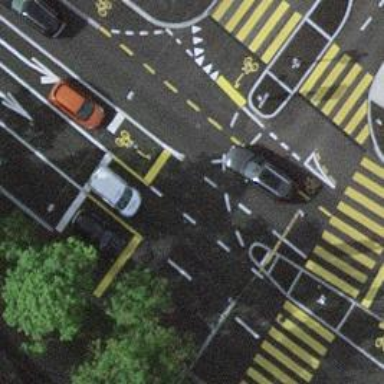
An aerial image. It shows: Primary highway with asphalt surface. There is separate cycle lane and sidewalk.